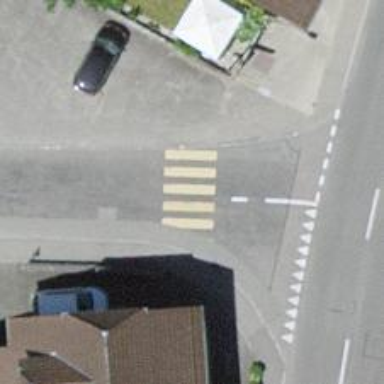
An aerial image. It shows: Marked crossing on the road.